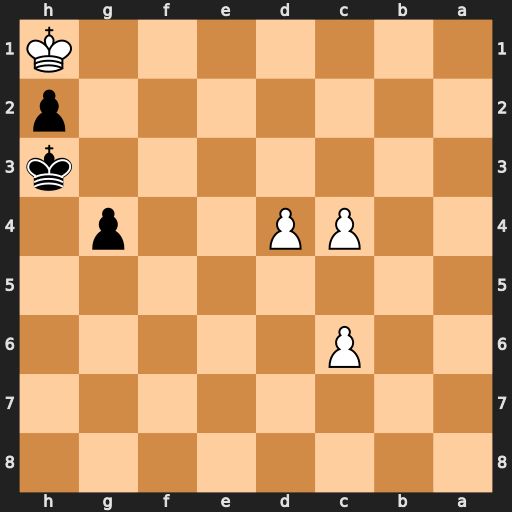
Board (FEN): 8/8/2P5/8/2PP2p1/7k/7p/7K
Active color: b
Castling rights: -
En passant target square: -
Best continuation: g3 c5 g2#